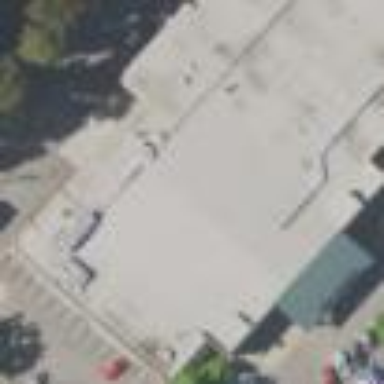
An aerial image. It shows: Retail building housing supermarket.